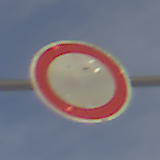
Verkehrszeichen: VerbotFahrzeugeAllerArt
Umgebung: Outdoor, Nature
Tageszeit: SunriseSunset
Wetter: PartlyCloudy
Licht: Natural
Jahreszeit: Summer
Kontrast: HighContrast